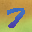
Label: 7